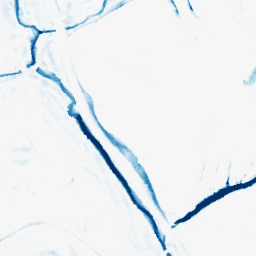
Category: morphological
Decomposition family: morphological_rect
Decomposition parameters: operation: closing
width: 10
height: 10
Upsampling method: bspline
Upsampling parameters: scale: 8
Upsampling scale: 8